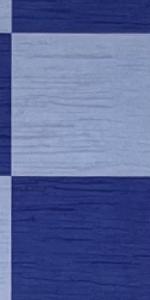
Label: Empty